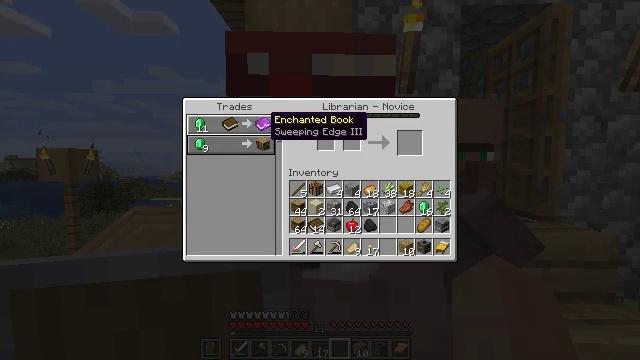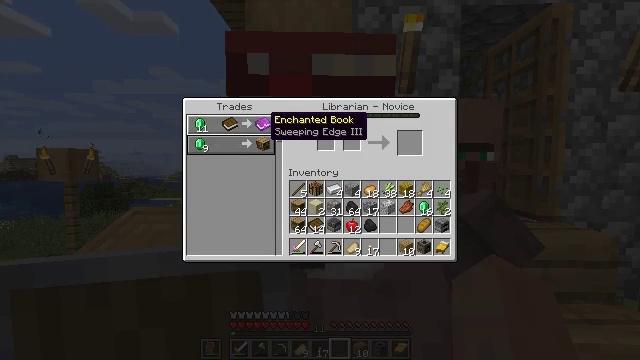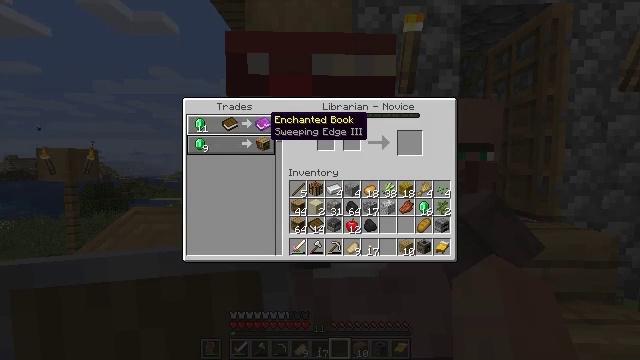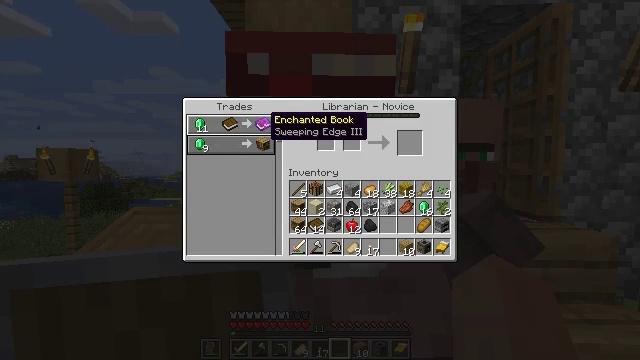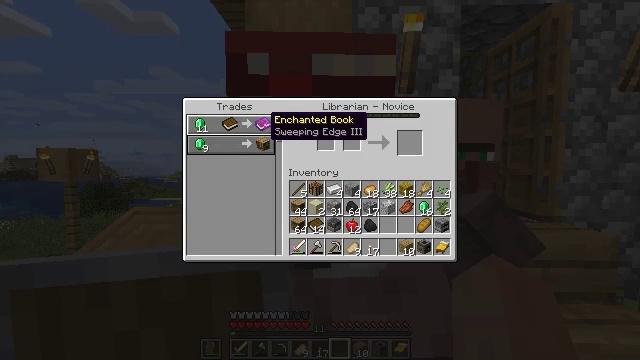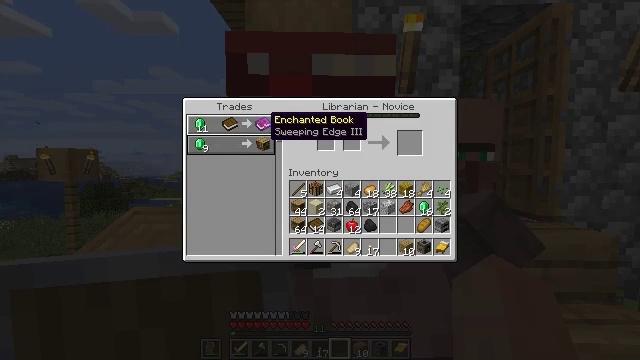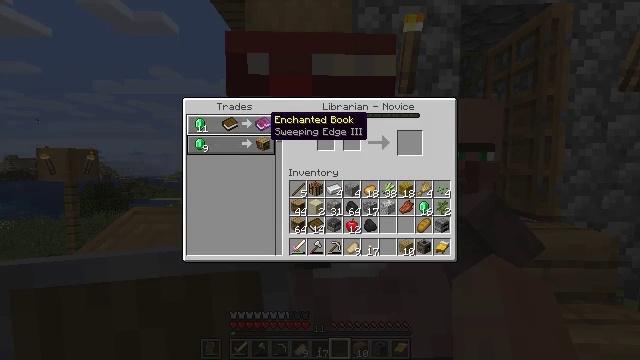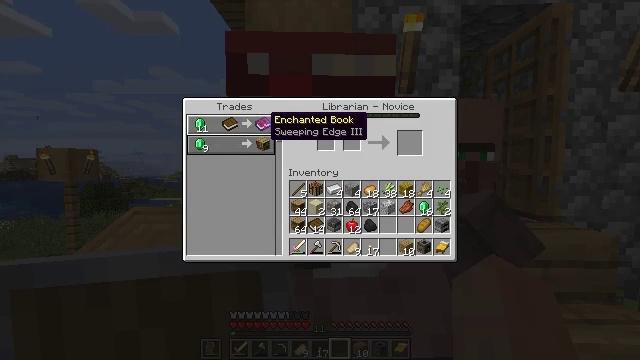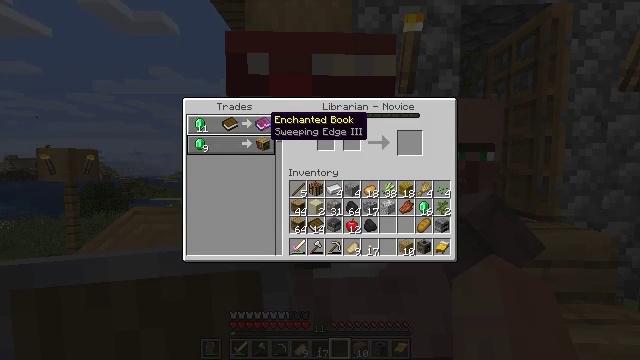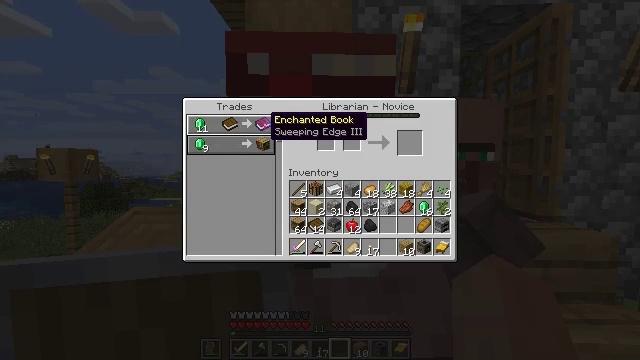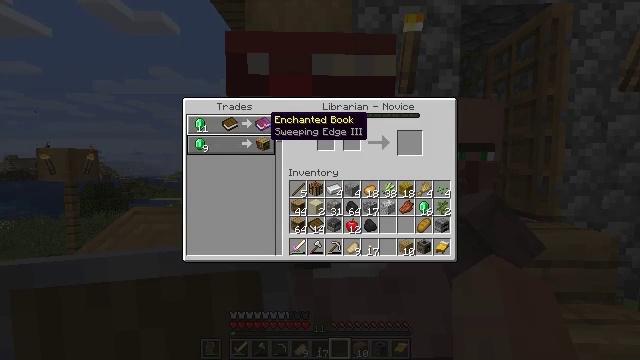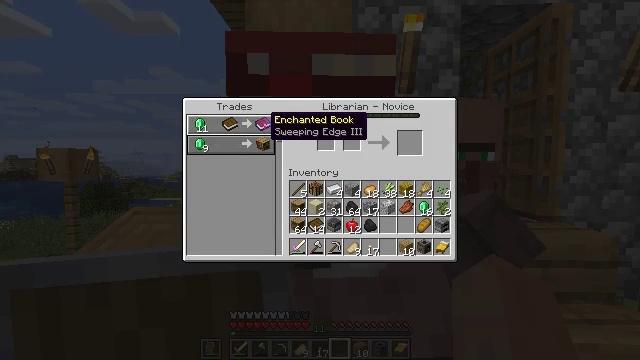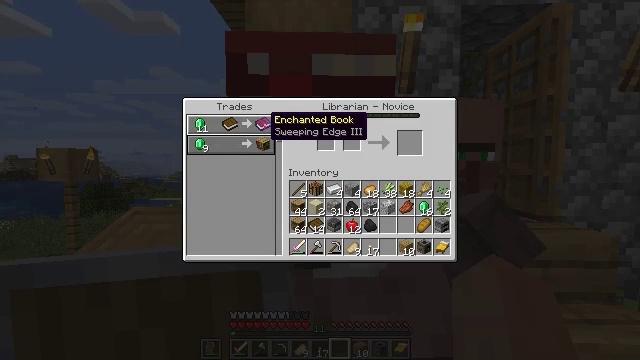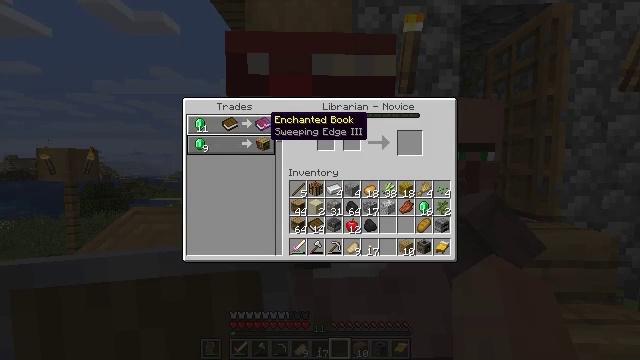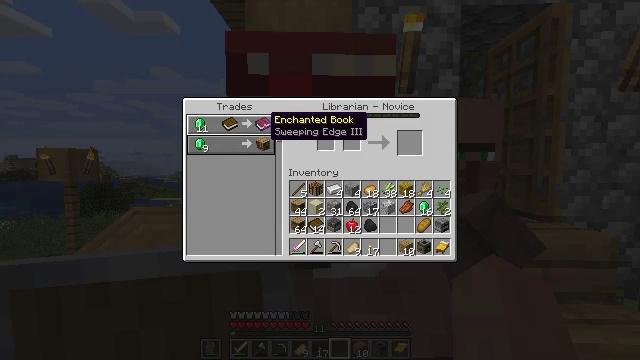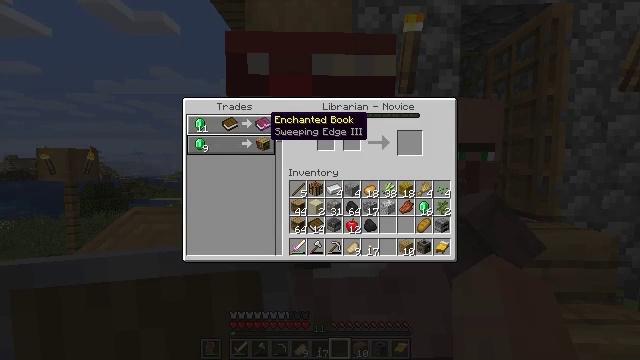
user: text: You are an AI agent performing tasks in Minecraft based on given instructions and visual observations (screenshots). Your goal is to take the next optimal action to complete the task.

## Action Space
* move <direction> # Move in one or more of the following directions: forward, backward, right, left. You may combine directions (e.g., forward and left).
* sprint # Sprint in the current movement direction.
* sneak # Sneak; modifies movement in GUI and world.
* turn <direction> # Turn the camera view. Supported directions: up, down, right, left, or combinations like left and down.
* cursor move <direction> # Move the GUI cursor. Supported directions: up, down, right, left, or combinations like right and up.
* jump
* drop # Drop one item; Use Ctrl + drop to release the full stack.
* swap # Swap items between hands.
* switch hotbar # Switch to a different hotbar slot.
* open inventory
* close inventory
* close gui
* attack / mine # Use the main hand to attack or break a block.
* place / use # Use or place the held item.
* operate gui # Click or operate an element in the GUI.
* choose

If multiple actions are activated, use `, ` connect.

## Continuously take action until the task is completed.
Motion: motion action
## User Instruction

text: Combine a book with experience levels to craft an enchanted book.
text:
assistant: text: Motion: no_op
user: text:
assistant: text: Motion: no_op
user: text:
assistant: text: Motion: no_op
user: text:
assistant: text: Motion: no_op
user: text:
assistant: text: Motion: no_op
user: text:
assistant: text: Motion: no_op
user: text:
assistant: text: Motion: no_op
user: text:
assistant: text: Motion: no_op
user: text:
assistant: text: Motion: no_op
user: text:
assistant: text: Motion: no_op
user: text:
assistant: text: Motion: no_op
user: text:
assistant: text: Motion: no_op
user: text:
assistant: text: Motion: no_op
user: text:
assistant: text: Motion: no_op
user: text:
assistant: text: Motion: no_op
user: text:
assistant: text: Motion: no_op
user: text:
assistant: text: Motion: no_op
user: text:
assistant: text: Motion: no_op
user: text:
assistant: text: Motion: no_op
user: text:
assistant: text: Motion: no_op
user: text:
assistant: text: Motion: no_op
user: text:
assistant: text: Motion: no_op
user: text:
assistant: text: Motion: no_op
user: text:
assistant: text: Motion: no_op
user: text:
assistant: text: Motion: no_op
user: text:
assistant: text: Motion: no_op
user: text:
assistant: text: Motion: no_op
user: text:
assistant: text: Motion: no_op
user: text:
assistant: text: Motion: no_op
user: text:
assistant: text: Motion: no_op